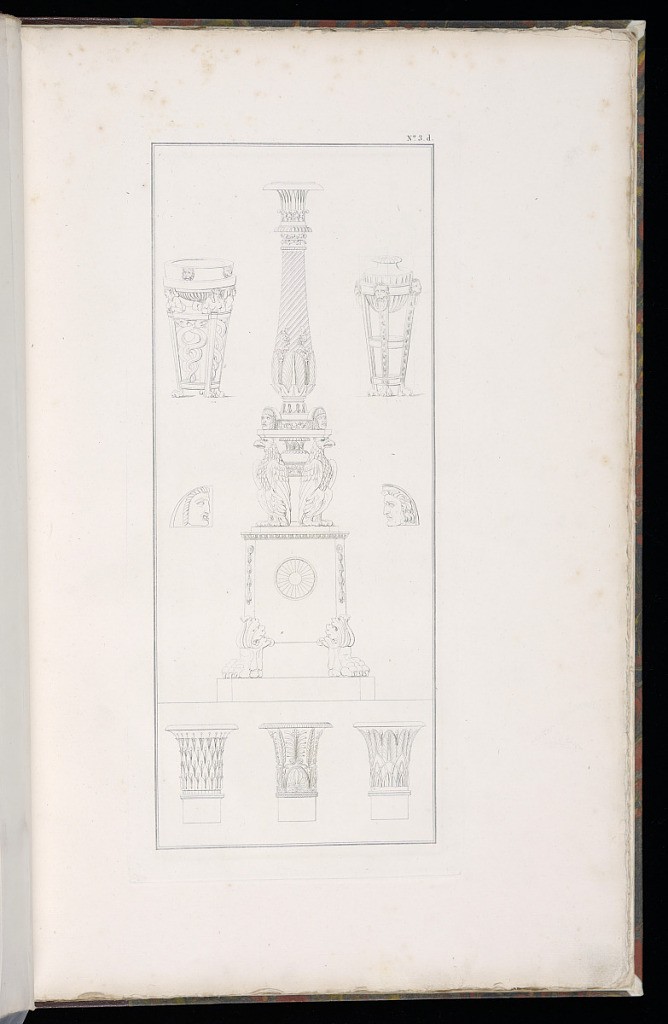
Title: Vase, Candlestand, and Ornament Design
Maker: Charles Normand, French, 1765 – 1840
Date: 1787–95
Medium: Etching on laid paper
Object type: Print
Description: A vertical plate with designs for two perfume burners, a large candlestand, masks, and three vases or capitals featuring Neoclassical and Empire style motifs, acanthus leaves and foliage, palmettes, eagles, fluting, gadrooning, lion heads, snakes, and repeating patterns. The plate is numbered.